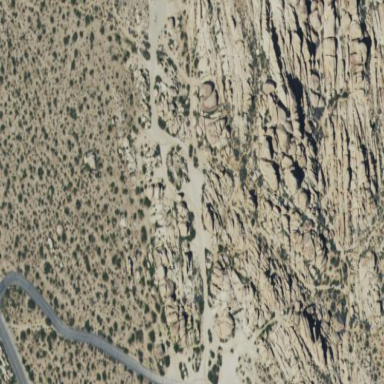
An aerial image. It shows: Landscape dominated by bare rock.